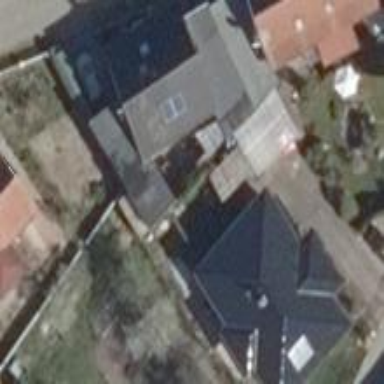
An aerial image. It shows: Part of building.